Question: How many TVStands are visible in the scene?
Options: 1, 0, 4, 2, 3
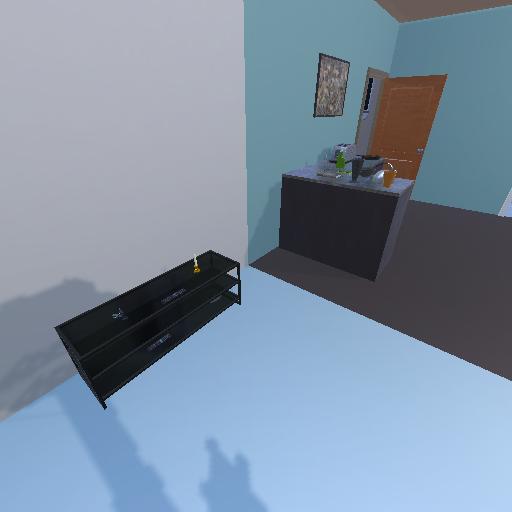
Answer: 1